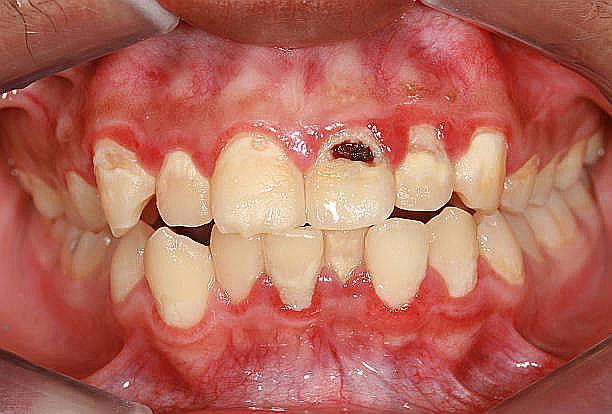
Condition: Gingivitis